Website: home-depot
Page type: newsletter-management
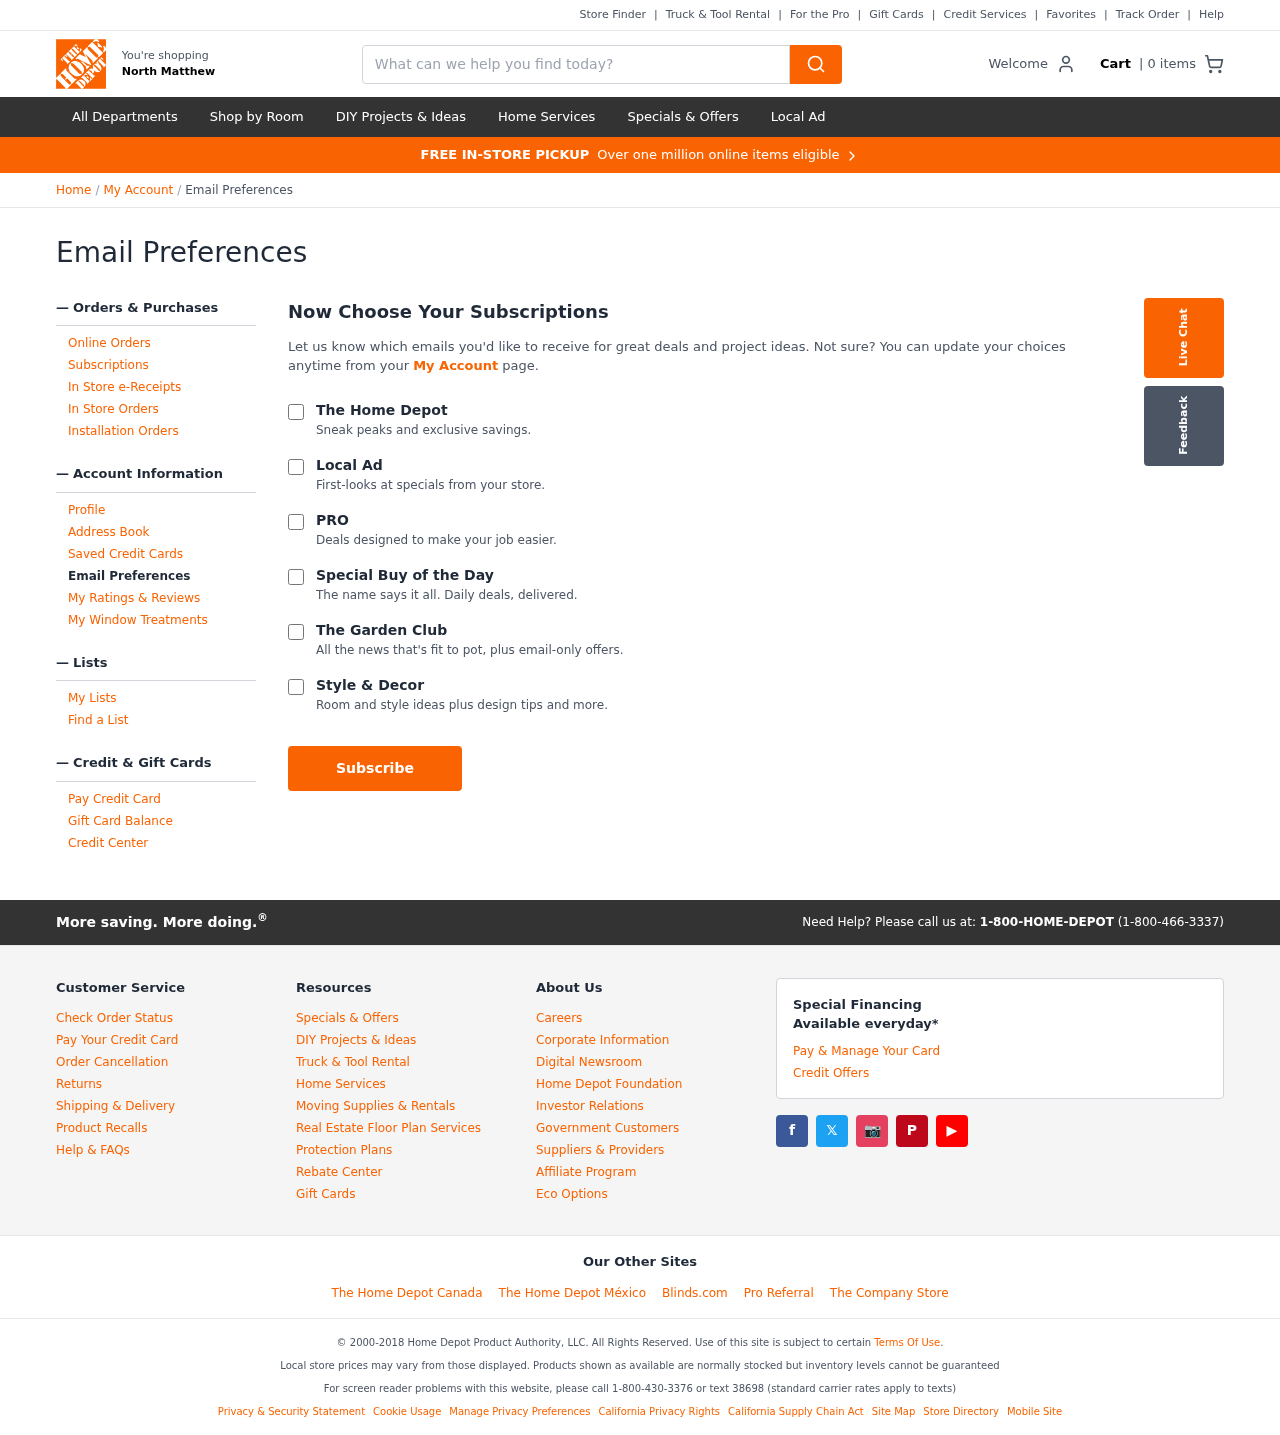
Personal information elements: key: PII_CITY
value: North Matthew
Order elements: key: ORDER_NUM_ITEMS
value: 0
Search elements: key: HEADER_SEARCH
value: What can we help you find today?